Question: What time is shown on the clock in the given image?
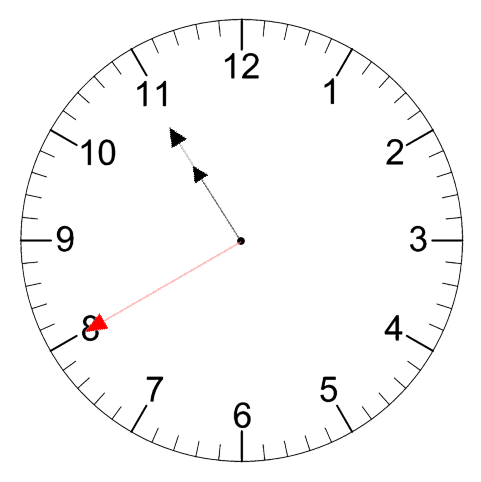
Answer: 10:54:40